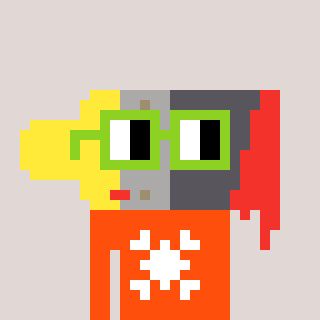
a pixel art character with square light green glasses, a paintbrush-shaped head and a orange-colored body on a warm background